Field crop: maize
Growth stage: 1
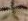
Species: atriplex